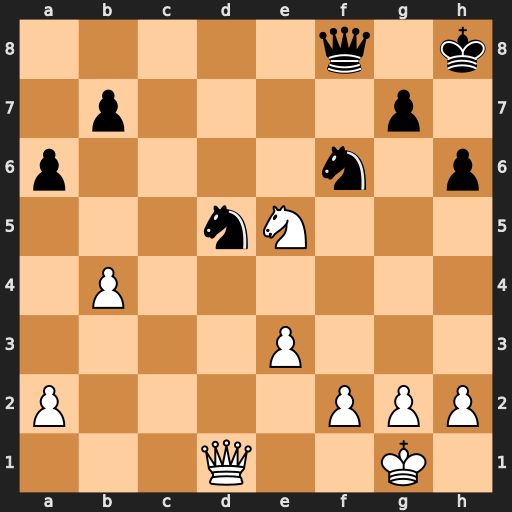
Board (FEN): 5q1k/1p4p1/p4n1p/3nN3/1P6/4P3/P4PPP/3Q2K1
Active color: w
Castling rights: -
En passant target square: -
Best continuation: Ng6+ Kg8 Nxf8